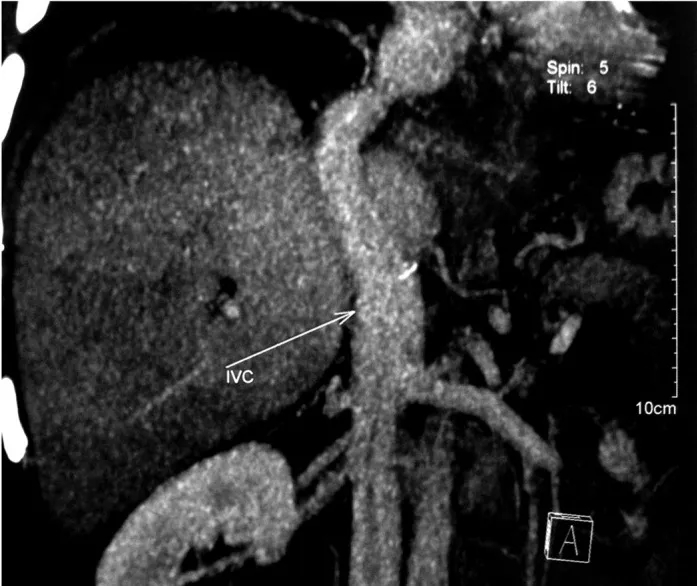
Abdominal computed tomography (CT) and CT angiography (CTA) results showed that no significant stenosis or occlusion existed in the hepatic vein, inferior vena cava (IVC) or portal vein of the patient.
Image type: radiology (ct)